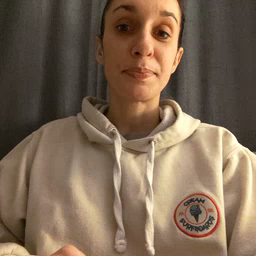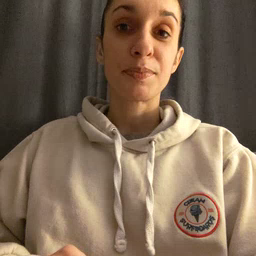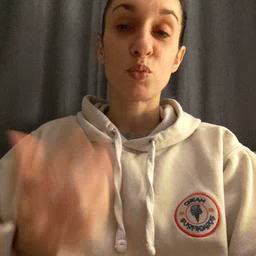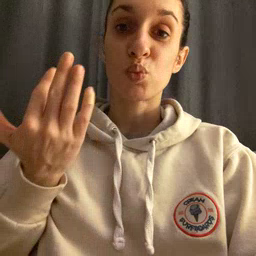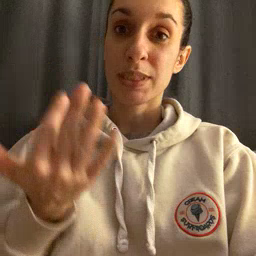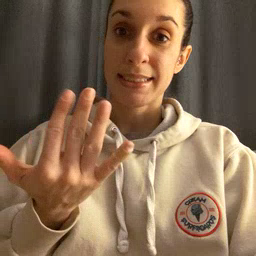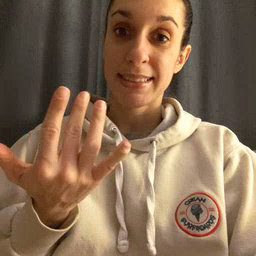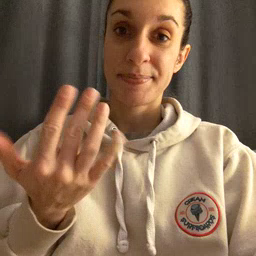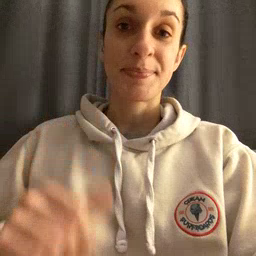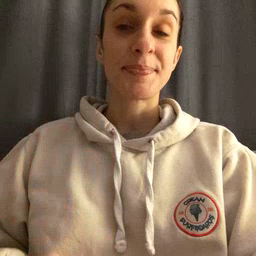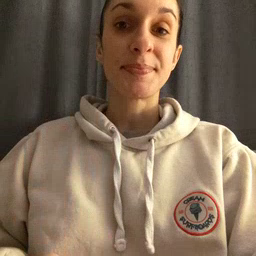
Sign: wait